Chest X-ray:
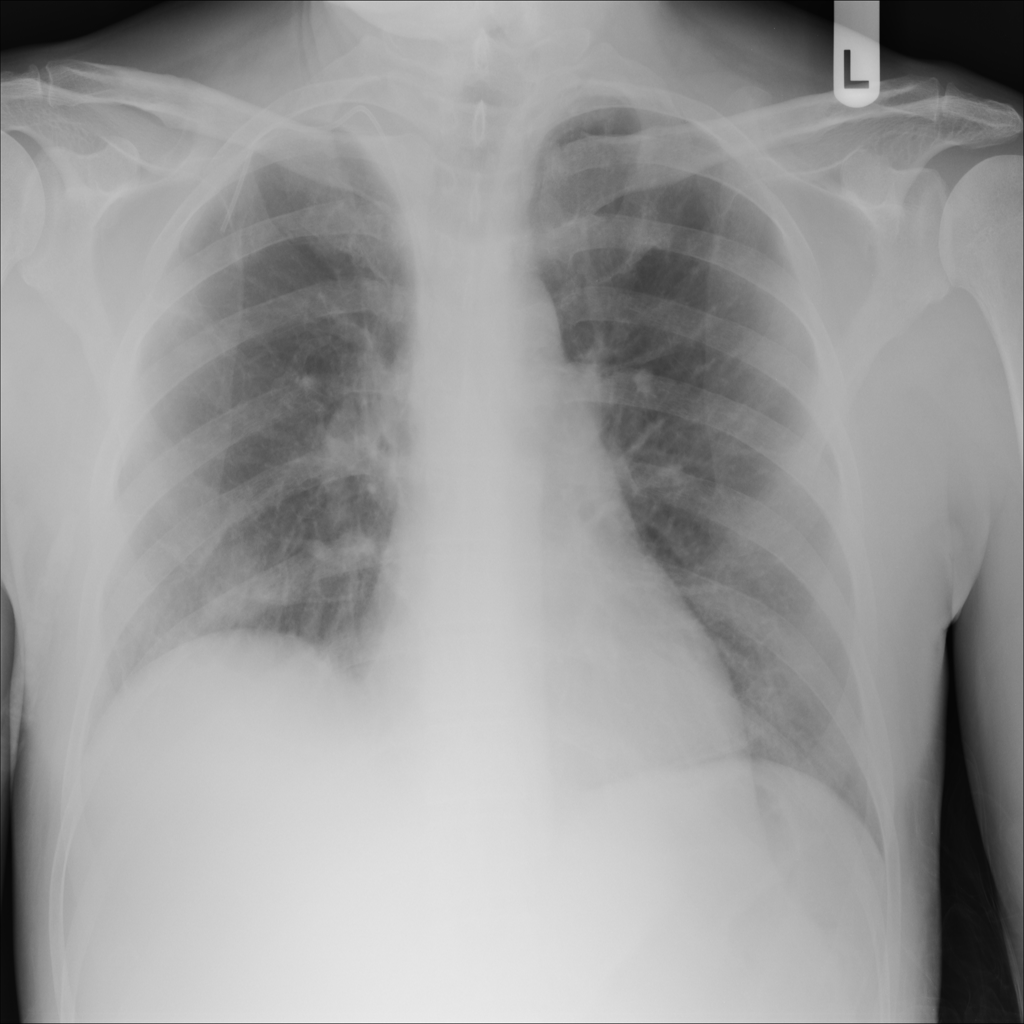
Findings: Consolidation
No abnormal finding: no